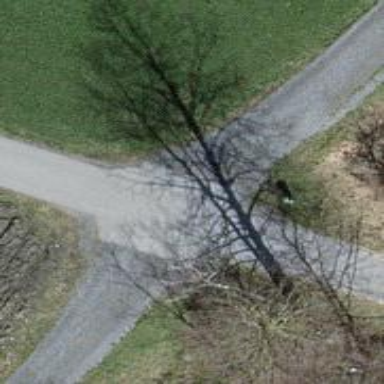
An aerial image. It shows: Gravel track with grade2 quality.